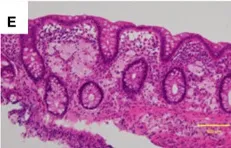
Histopathological findings of patients. Depict haematoxylin, and . (H-J) Indicate the samples after HCT in patient 3. The histological findings revealed aggregates of PLMs in the lamina propria. Patient 1 exhibited fewer PLMs in biopsied specimens compared to patients 2 and 3. Following HCT, patient 3's biopsied specimens showed a decrease in PLMs compared to those observed before HCT.
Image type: pathology (h&e)